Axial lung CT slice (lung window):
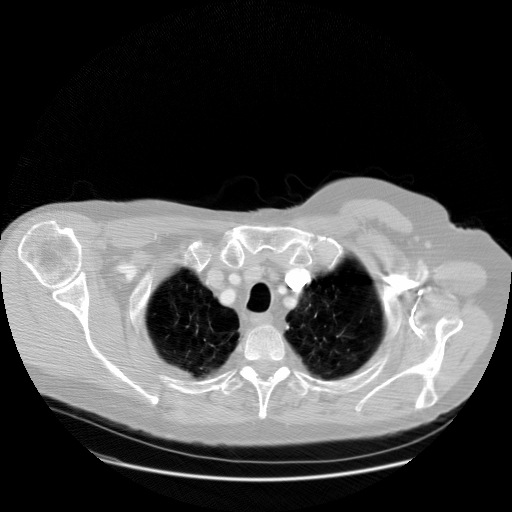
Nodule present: no